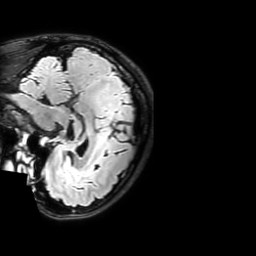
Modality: FLAIR
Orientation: sagittal
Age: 55
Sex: female
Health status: ill
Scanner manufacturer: philips
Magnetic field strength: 3 T
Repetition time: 4.8 s
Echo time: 0.3067 s